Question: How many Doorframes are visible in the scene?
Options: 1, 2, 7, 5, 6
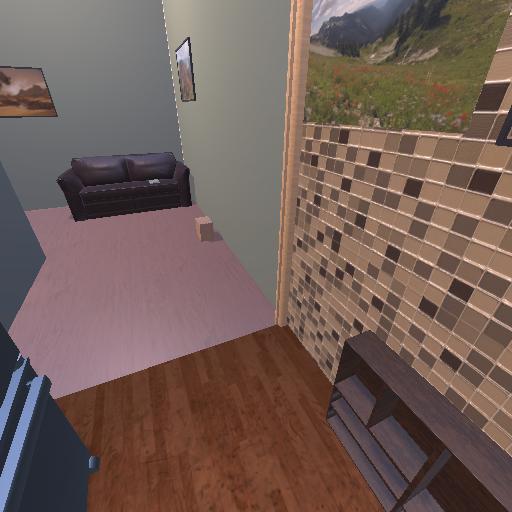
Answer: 1